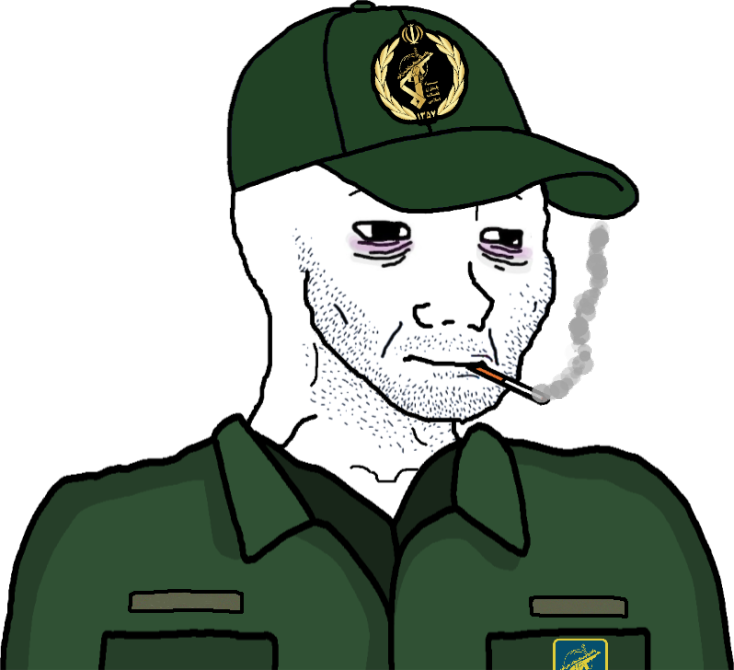
Label: 5_Doomer